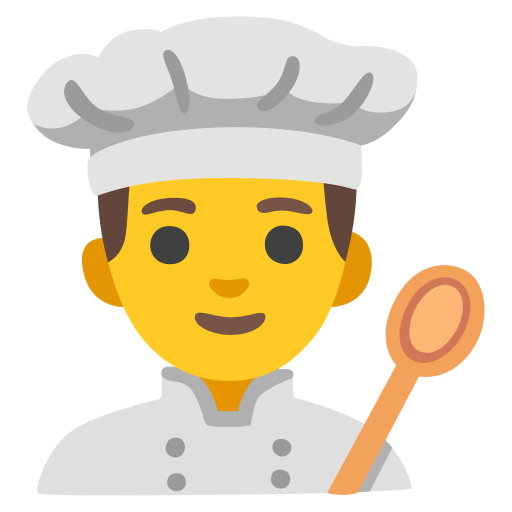
Emoji: 👨‍🍳